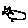
Label: cat